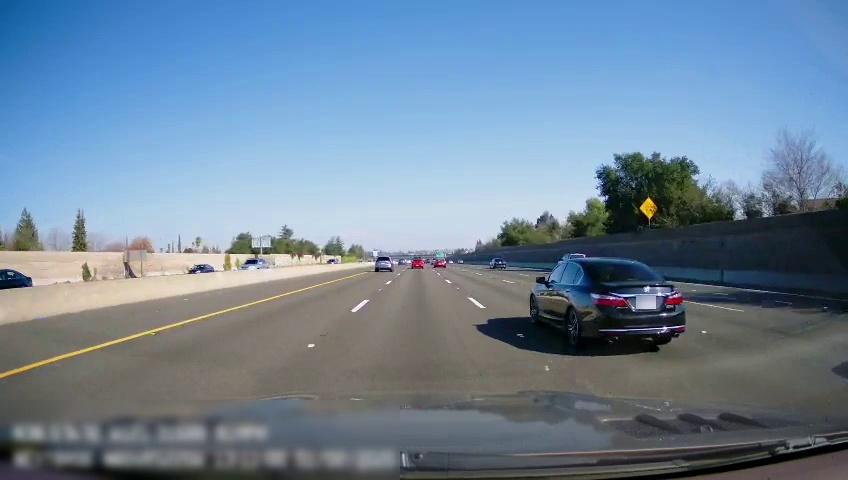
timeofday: Day
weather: Sunny
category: Drivable Space
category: Vehicles | Car
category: Vehicles | Car
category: Vehicles | Car
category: Vehicles | SUV
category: Vehicles | Car
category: Vehicles | Car
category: Vehicles | Car
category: Vehicles | SUV
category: Vehicles | SUV
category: Vehicles | Truck
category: Vehicles | Car
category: Lanes | Alternate Lane
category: Lanes | Current Lane
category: Lanes | Current Lane
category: Lanes | Alternate Lane
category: Lanes | Alternate Lane
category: Lanes | Alternate Lane
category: Lanes | Alternate Lane
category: Traffic | Signs